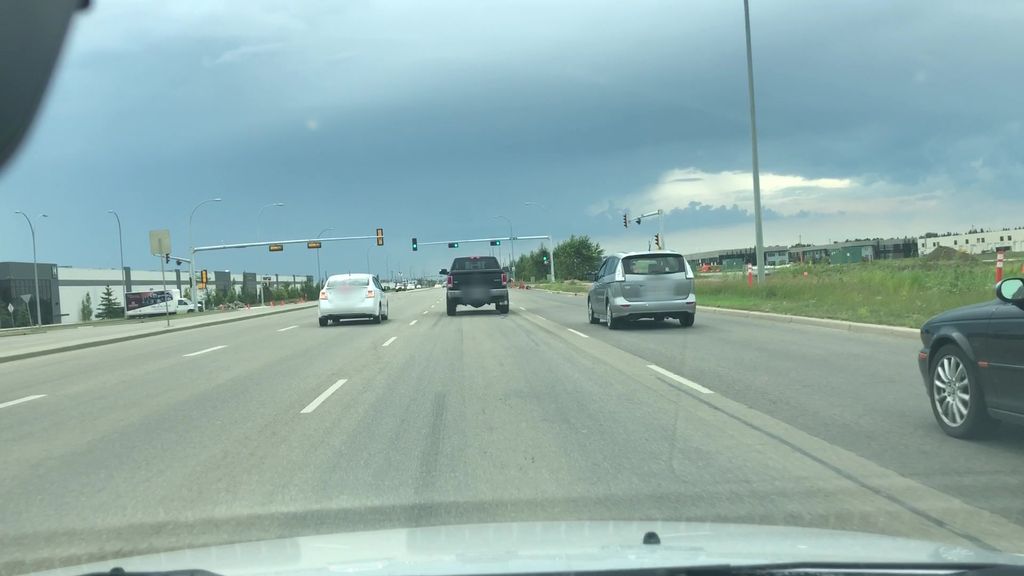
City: edmonton